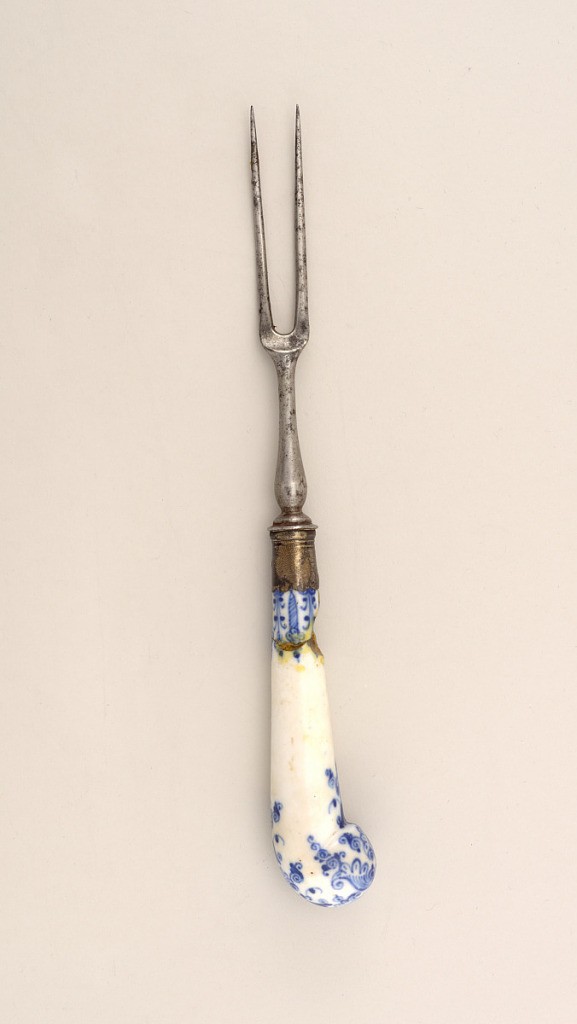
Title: Fork with Porcelain Handle
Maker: Saint-Cloud Porcelain Manufactory, French, active by 1693 - 1766
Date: ca. 1744
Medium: soft paste porcelain, vitreous enamel, steel, silver
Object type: fork
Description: Two long curved tines, rounded shoulders and a baluster-shaped neck. Silver ferrule has horizontal bands and a scalloped edge. Pistol-shaped white porcelain handle with dark blue floral and scrolled decoration.